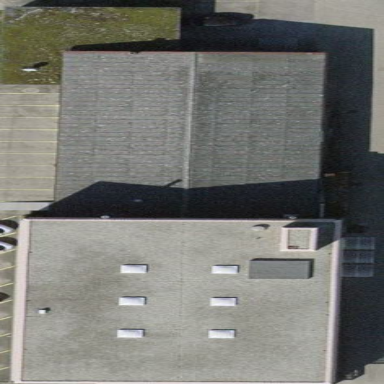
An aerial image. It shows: Building with flat roof.